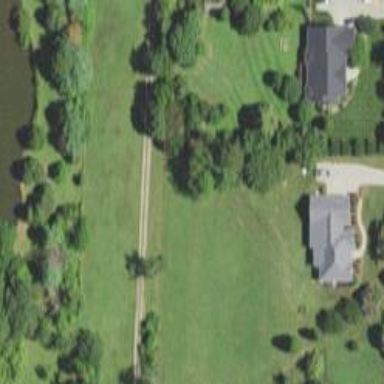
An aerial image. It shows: Driveway.